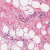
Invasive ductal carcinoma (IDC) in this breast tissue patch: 1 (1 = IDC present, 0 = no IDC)